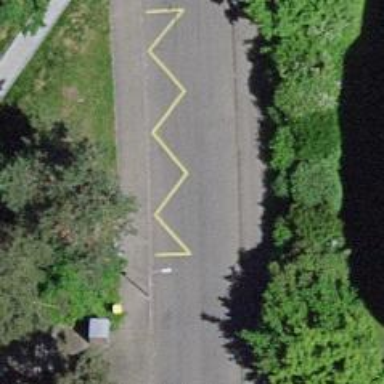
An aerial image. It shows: Bus stop with designated public transport stop position.